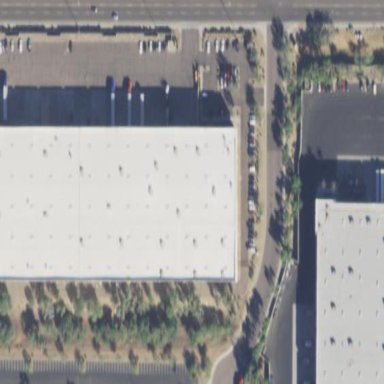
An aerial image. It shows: Warehouse.